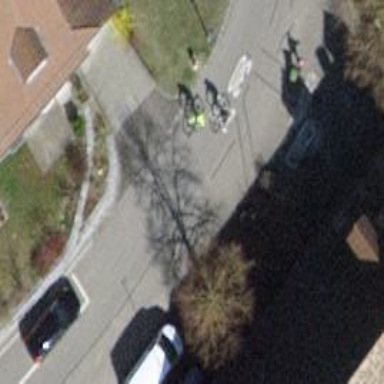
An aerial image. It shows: Asphalt road in residential area.